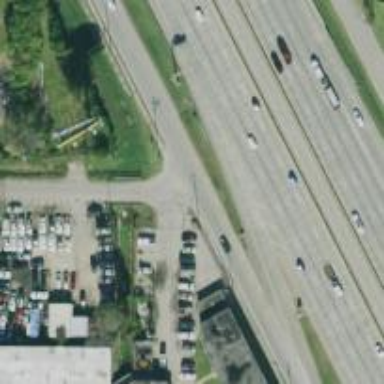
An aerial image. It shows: Secondary road with frontage road.